Question: each time I click on a Post link I want the Title of the Post to appear on the Header page. See screen shot
As seen, I would like the 'Devotional Message' replaced by the Post Title...
HTML Code:
'''
<div id="devotionpost" data-role="page">
<div data-role="header" data-position="fixed" data-theme="a">
<h1>Devotional Message</h1>
<a href="#devotion" data-icon="back" data-iconpos="notext">Devotion</a>
</div><!-- header-->
<div data-role="content">
<div id="mypost"> </div>
</div><!-- content -->
</div><!-- page -->
'''
JS Code:
'''
function showPost(id) {
$.getJSON('http://howtodeployit.com/?json=get_post&post_id=' + id + '&callback=?', function(data) {
var output='';
output += '<h3>' + data.post.title + '</h3>';
output += data.post.content;
$('#mypost').html(output);
});
'''
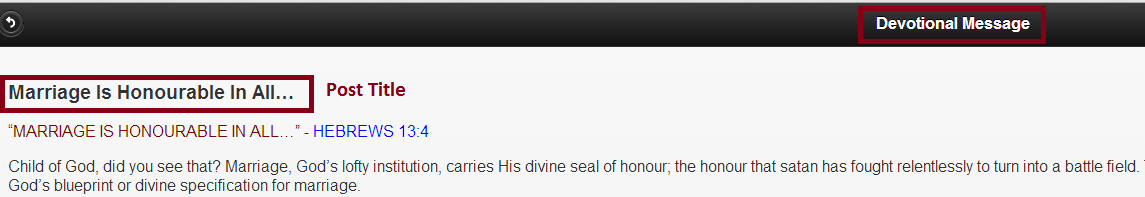
Answer: '''
function showPost(id) {
$("#devotionpost h1").html("");// to empty previous title
$.getJSON('http://howtodeployit.com/?json=get_post&post_id=' + id + '&callback=?', function(data) {
var output='';
output += '<h3>' + data.post.title + '</h3>';
output += data.post.content;
$('#mypost').html(output);
$("#devotionpost h1").html(data.post.title);// by this 'Devotional Message' replaced by the Post Title..
});
'''